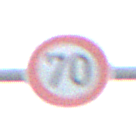
Verkehrszeichen: Geschwindigkeit70
Umgebung: Outdoor, Nature
Tageszeit: MorningAfternoon
Wetter: PartlyCloudy
Licht: Natural
Jahreszeit: NotSpecified
Kontrast: HighContrast